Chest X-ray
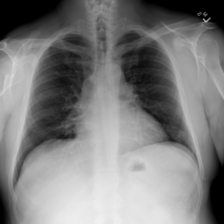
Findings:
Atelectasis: negative
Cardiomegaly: negative
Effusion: negative
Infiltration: negative
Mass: negative
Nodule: negative
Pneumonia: negative
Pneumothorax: negative
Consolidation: negative
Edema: negative
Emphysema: negative
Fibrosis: negative
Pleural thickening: negative
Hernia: negative